Interaction volume radius: 5 \u00c5
Interaction volume height: 20 \u00c5
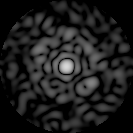
Disorder parameter: 0.8132